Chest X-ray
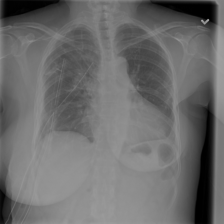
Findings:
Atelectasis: negative
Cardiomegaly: negative
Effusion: positive
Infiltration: negative
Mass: negative
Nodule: negative
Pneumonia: negative
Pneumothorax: negative
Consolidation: negative
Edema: negative
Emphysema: negative
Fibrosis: negative
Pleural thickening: negative
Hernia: negative